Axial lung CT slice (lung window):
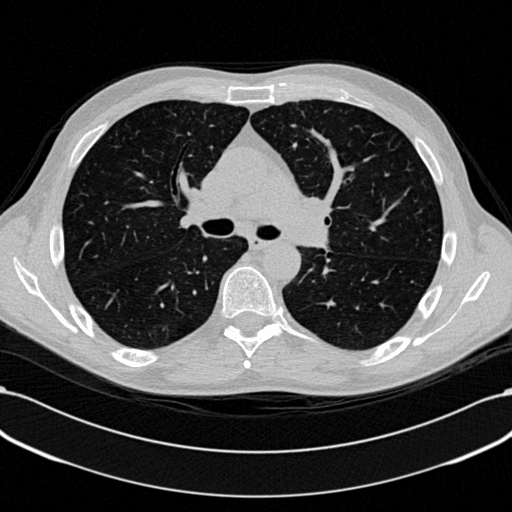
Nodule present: no